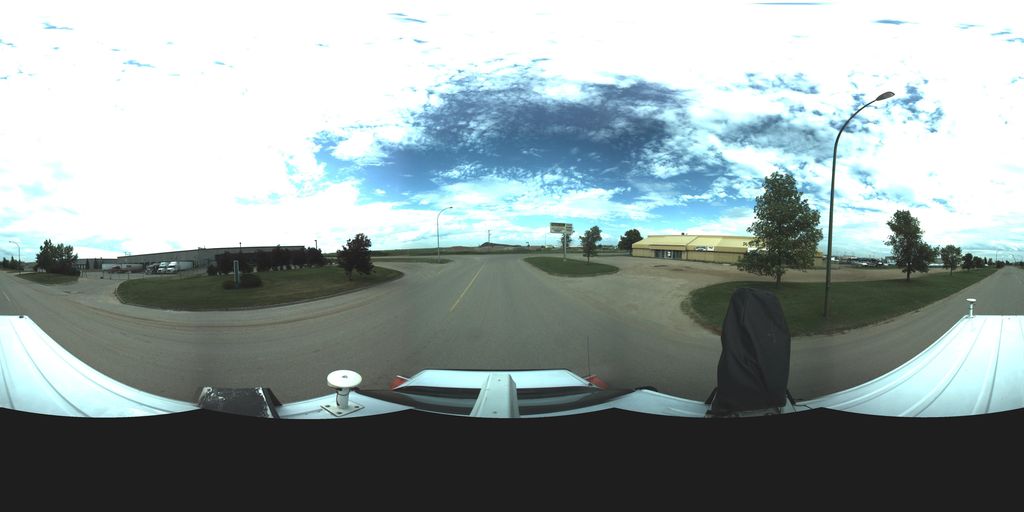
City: saskatoon